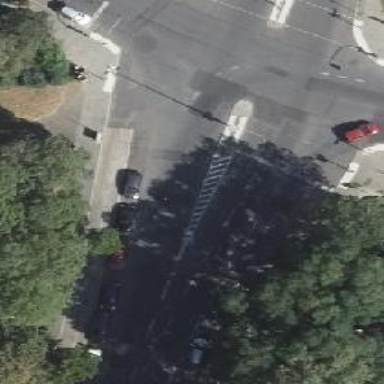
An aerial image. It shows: Road with traffic signals.